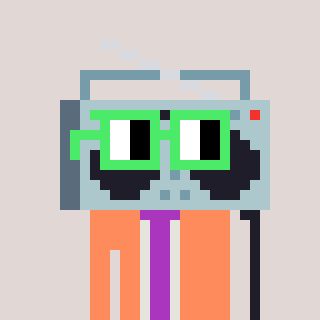
a pixel art character with square light green glasses, a boombox-shaped head and a peachy-colored body on a warm background